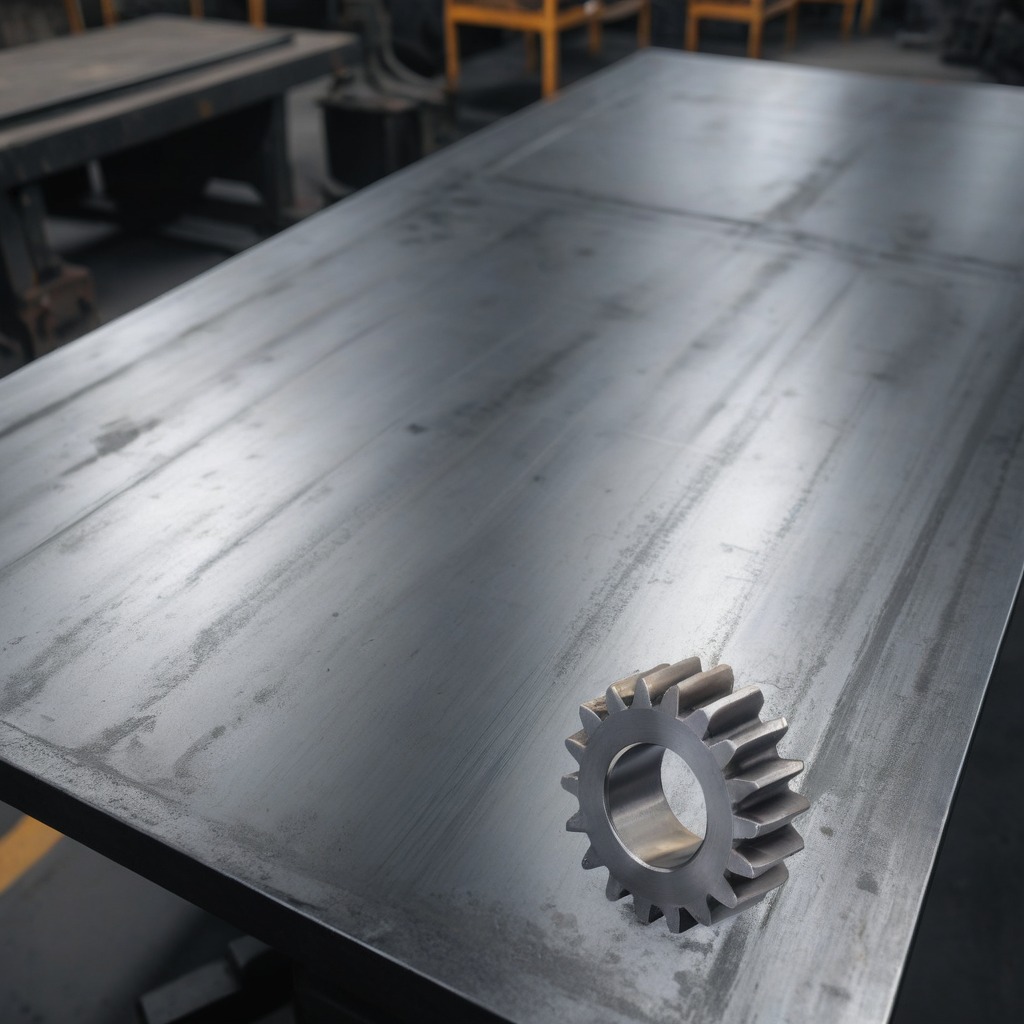
A steel gear with teeth is lying on a cold steel table in a mining workshop.